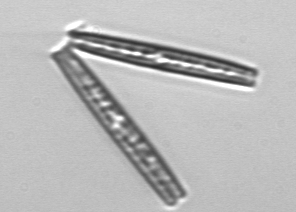
Label: Thalassionema